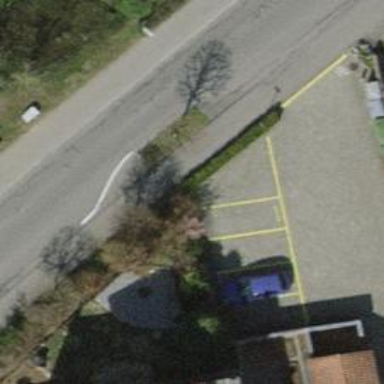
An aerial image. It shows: Chicane for traffic calming.